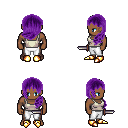
a pixel art fantasy rpg character, male body template, human, dark skin, white pirate shirt, white pants, purple left-swept hairstyle, gold boots, dagger, four views (front, back, left, right), 2x2 character sprite sheet, small pixel art, hard edges, no anti-aliasing